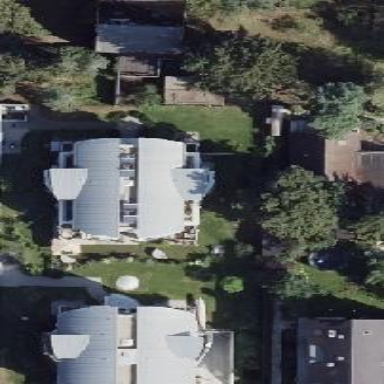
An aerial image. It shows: Unique round shape roof of apartment building.